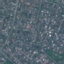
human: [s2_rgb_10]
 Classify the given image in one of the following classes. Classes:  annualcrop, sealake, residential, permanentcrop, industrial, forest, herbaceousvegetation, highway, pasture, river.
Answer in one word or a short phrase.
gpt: Residential